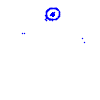
Particle: proton